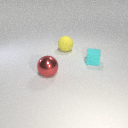
large yellow rubber sphere to the left of small cyan rubber cube